Question: I have a UIPageViewController with 4 pages, by taking the sample from here: 'http://www.appcoda.com/uipageviewcontroller-storyboard-tutorial/' and removing the set images and adding in custom gradients for each view.
Let's say that page 1 is red/yellow, page 2 is yellow/blue, etc, so what I want is when the transition happens between page 1 and 2, instead of seeing a solid line between the two gradient views, as such:

I'd like to be able to blend the transition and make it look nice. I have found the delegate methods for the 'PageViewController' as likely the place that I need to execute this custom behavior:
'''
- (void)pageViewController:(UIPageViewController *)pageViewController willTransitionToViewControllers:(NSArray *)pendingViewControllers {
}
- (void)pageViewController:(UIPageViewController *)pageViewController didFinishAnimating:(BOOL)finished previousViewControllers:(NSArray *)previousViewControllers transitionCompleted:(BOOL)completed {
}
'''
From these methods, how could I basically remove the separator line and blend over it with my own custom colors? Would I be creating another UIView on top of the existing set of views and animate that?
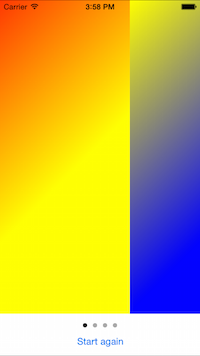
Answer: The problem is that with a UIPageViewController you are not in charge of the views and (even more important) you don't get to customize the transition animation, so you can't add anything at the join.
Since you only have four views, I would suggest you abandon UIPageViewController entirely and use instead a paging UIScrollView. This gives you the same behavior - the user can scroll from "page" to "page" - but now you are in complete control of everything inside the UIScrollView's content and can modify / overlay as you see fit. Use the delegate methods to learn when the user is scrolling and when the user has finished.